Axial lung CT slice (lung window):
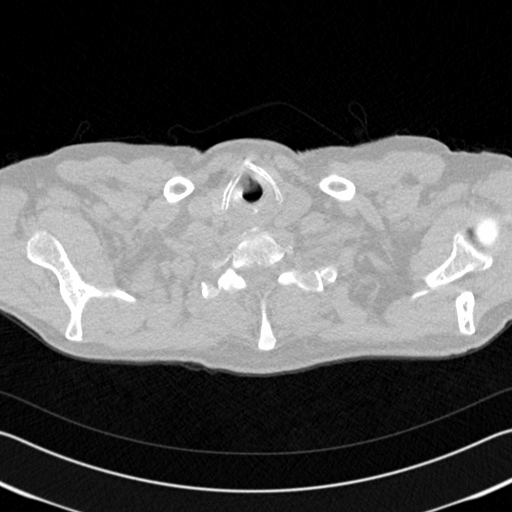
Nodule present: no